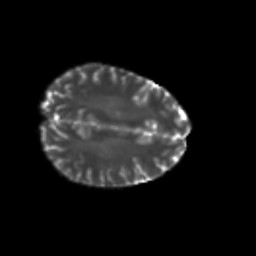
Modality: T2w
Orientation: axial
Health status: healthy
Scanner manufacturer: philips
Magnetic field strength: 3 T
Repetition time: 6.964 s
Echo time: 0.092 s